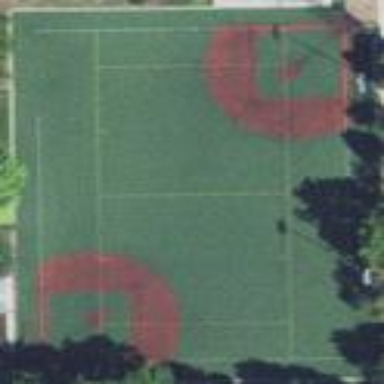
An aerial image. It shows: Soccer pitch with artificial turf for leisure sports activities.